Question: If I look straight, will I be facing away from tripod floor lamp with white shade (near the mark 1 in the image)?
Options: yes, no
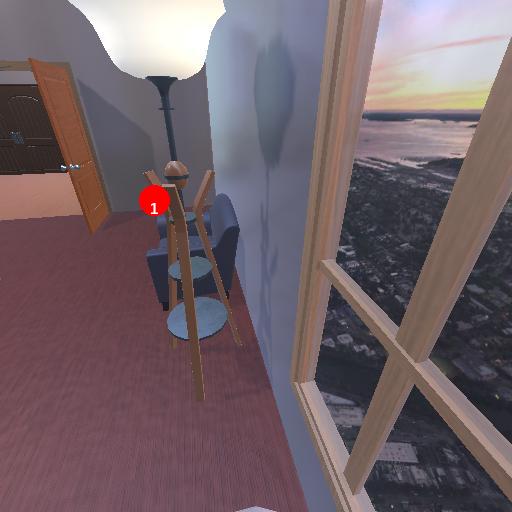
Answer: yes